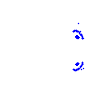
Particle: kaon